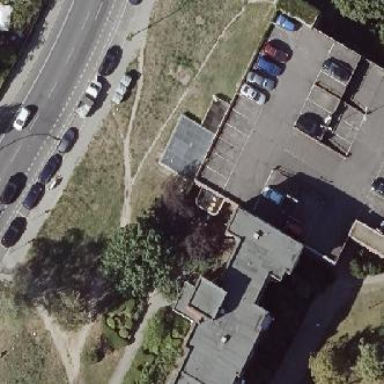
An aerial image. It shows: Parking building.